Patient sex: M
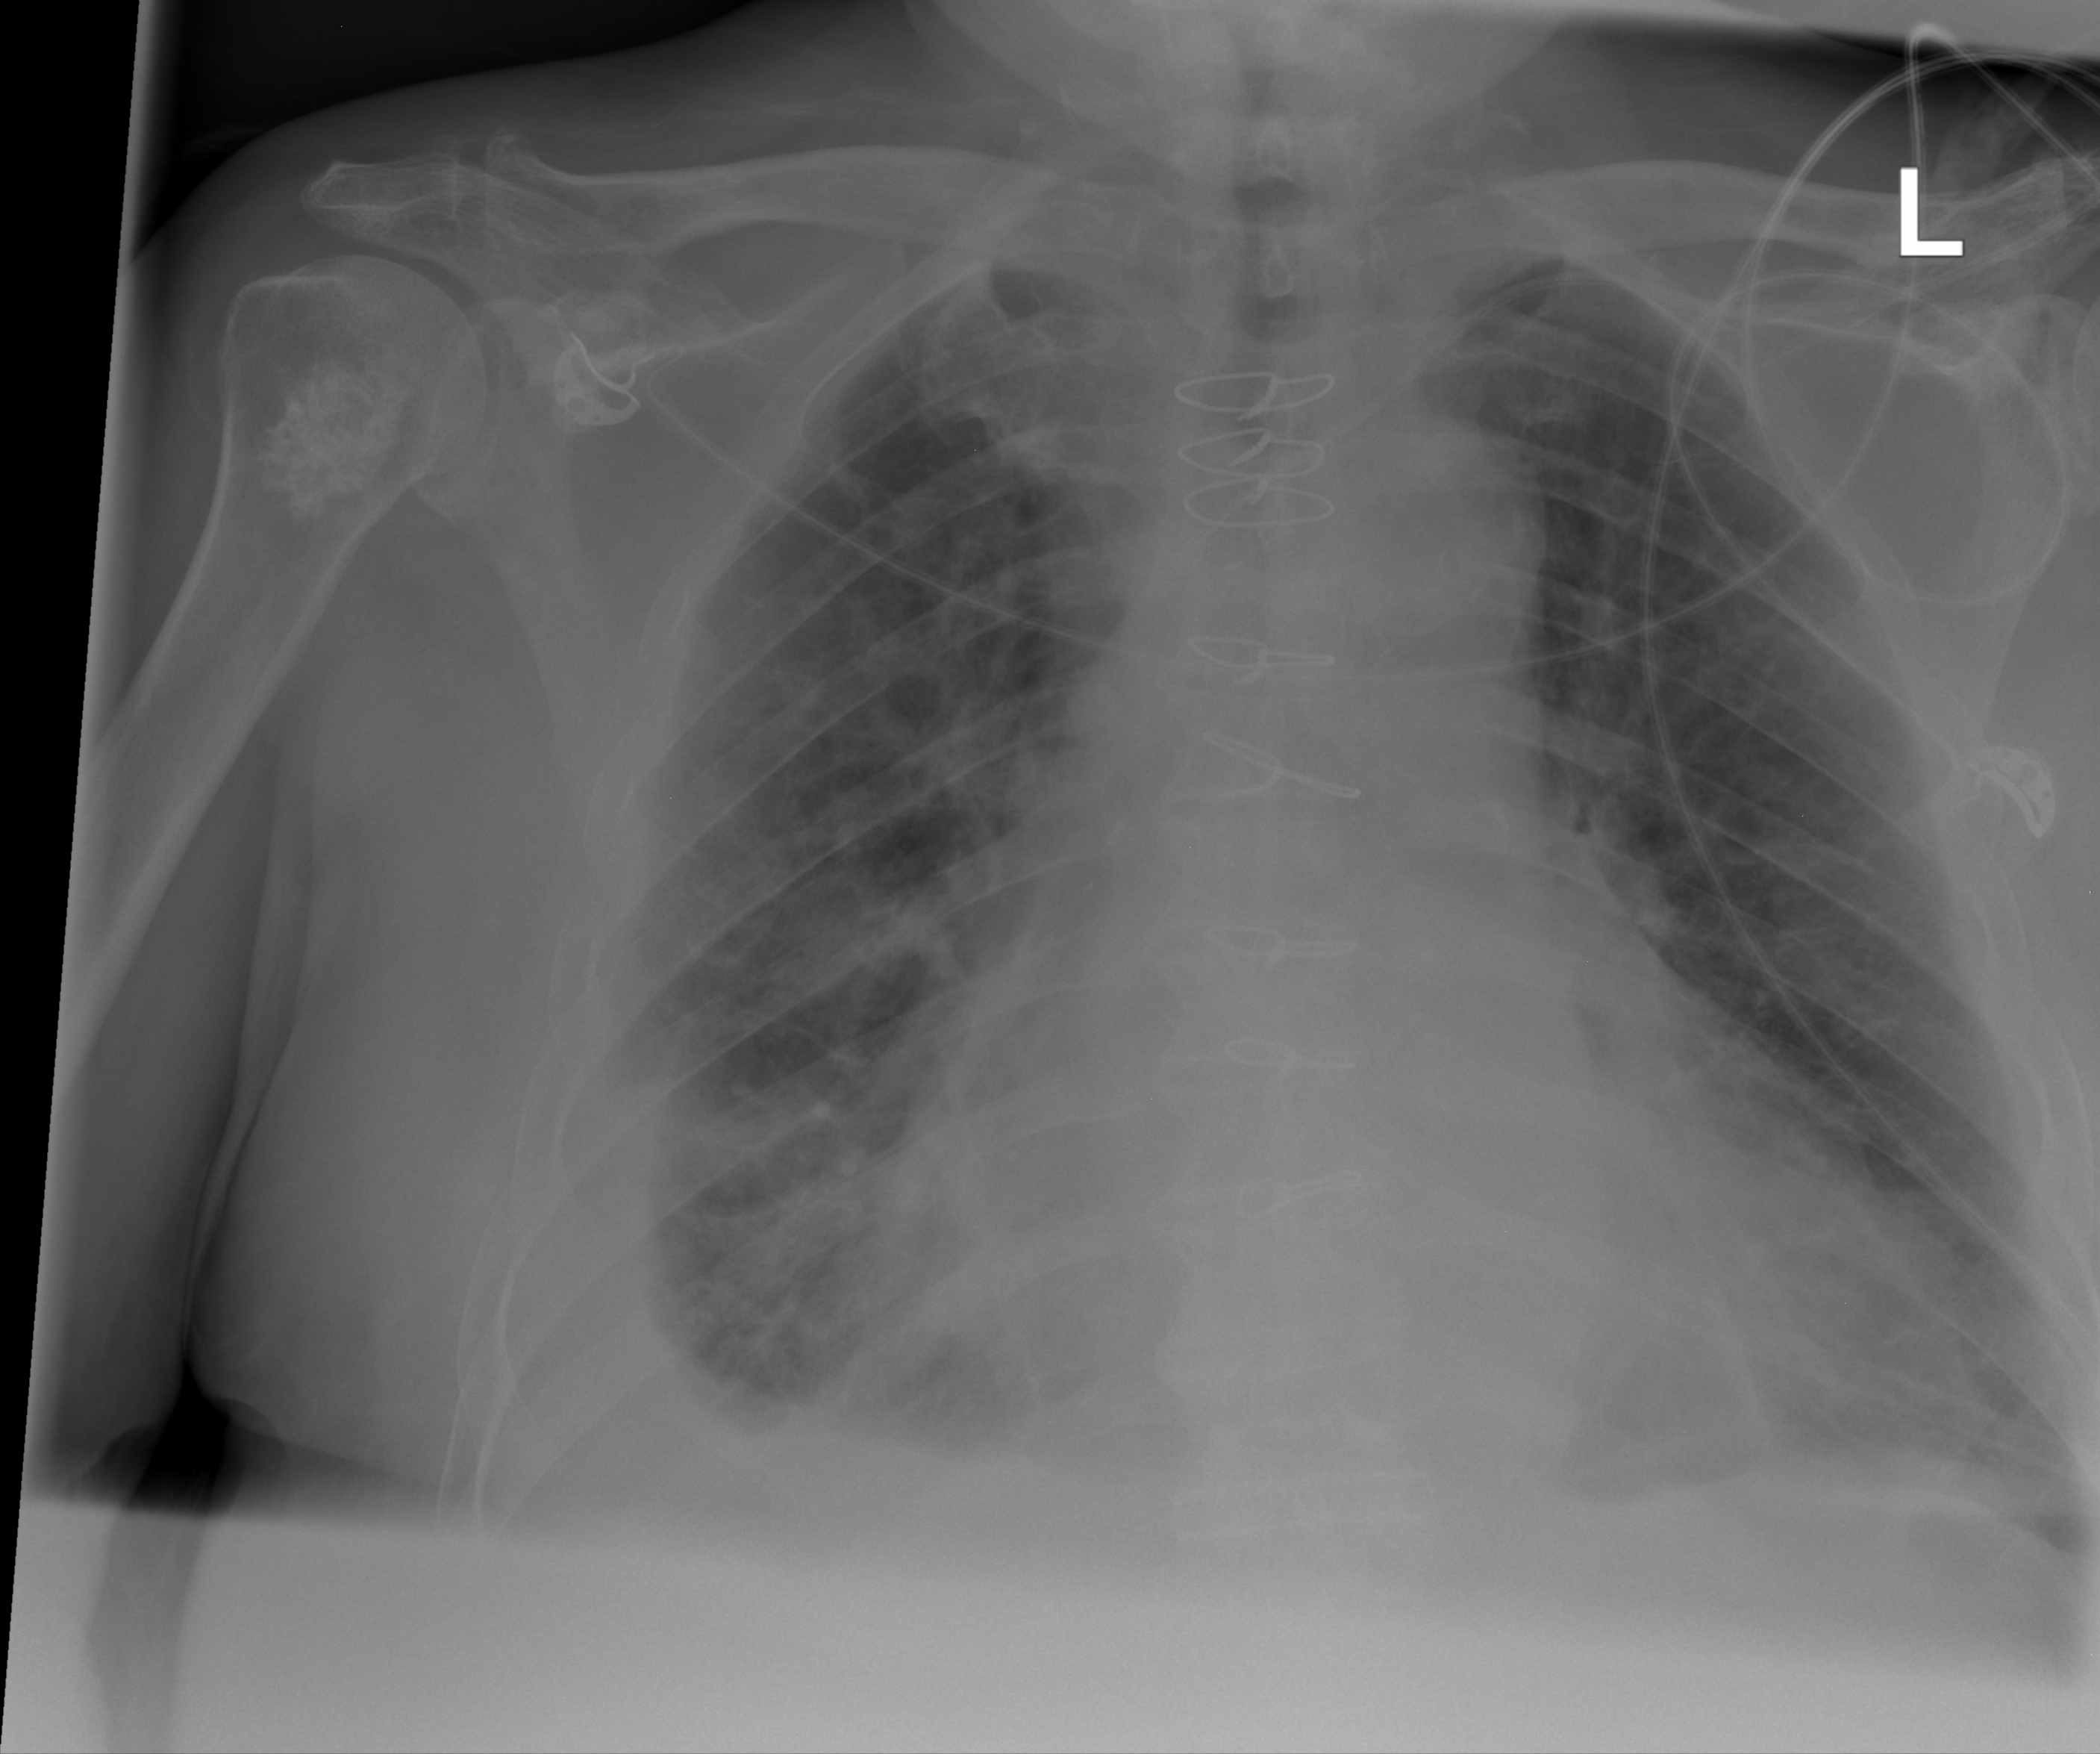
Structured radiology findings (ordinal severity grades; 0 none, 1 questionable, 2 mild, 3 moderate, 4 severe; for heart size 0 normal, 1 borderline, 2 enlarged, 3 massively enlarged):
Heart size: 2
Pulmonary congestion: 2
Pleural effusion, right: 3
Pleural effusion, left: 2
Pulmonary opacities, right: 3
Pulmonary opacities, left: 2
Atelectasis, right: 2
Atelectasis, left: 2